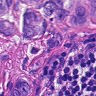
Metastatic tissue present: yes